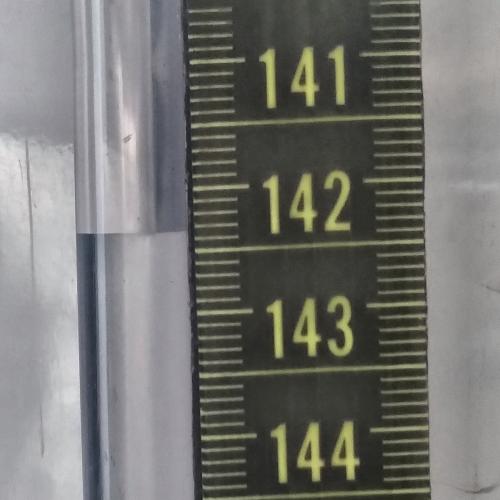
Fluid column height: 142.3 cm